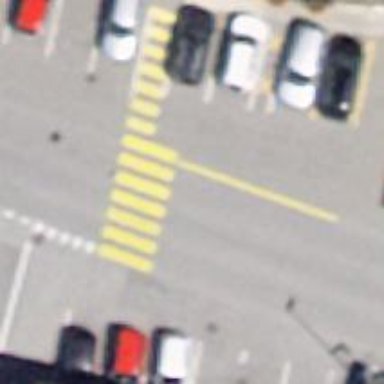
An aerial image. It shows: Marked crossing on the road.